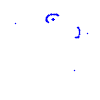
Particle: kaon